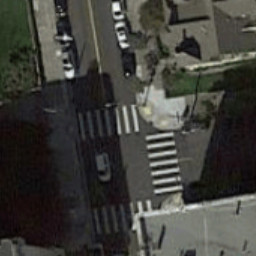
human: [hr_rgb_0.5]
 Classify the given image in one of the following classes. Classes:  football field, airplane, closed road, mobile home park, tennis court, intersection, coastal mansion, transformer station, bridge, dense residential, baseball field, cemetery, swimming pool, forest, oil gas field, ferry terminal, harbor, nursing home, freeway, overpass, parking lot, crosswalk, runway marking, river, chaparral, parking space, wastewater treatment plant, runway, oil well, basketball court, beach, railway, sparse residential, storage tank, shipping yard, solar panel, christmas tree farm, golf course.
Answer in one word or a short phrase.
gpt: crosswalk